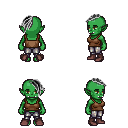
a pixel art fantasy rpg character, female body template, orc, green skin, brown pirate shirt, metal pants, gray long mohawk hairstyle, maroon shoes, four views (front, back, left, right), 2x2 character sprite sheet, small pixel art, hard edges, no anti-aliasing